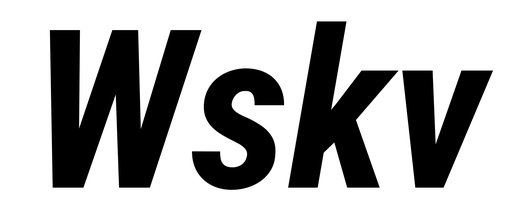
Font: Roboto-Italic_Condensed_Bold_Italic